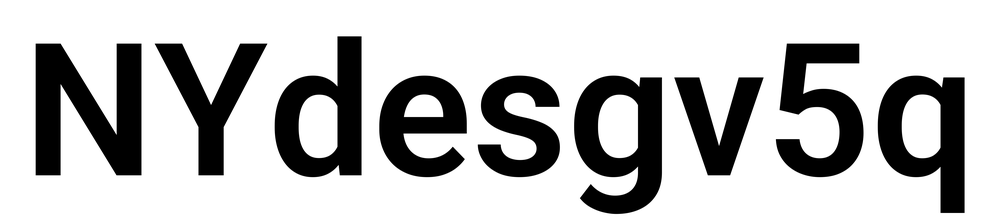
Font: Roboto_SemiBold